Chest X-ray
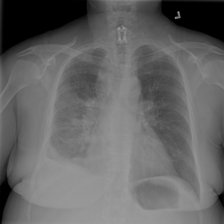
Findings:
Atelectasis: negative
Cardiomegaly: negative
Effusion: negative
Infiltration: negative
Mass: negative
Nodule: negative
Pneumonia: negative
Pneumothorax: negative
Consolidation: negative
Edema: negative
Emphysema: negative
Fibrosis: negative
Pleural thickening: negative
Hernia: negative